Platform: macOS
Application: Arc Browser
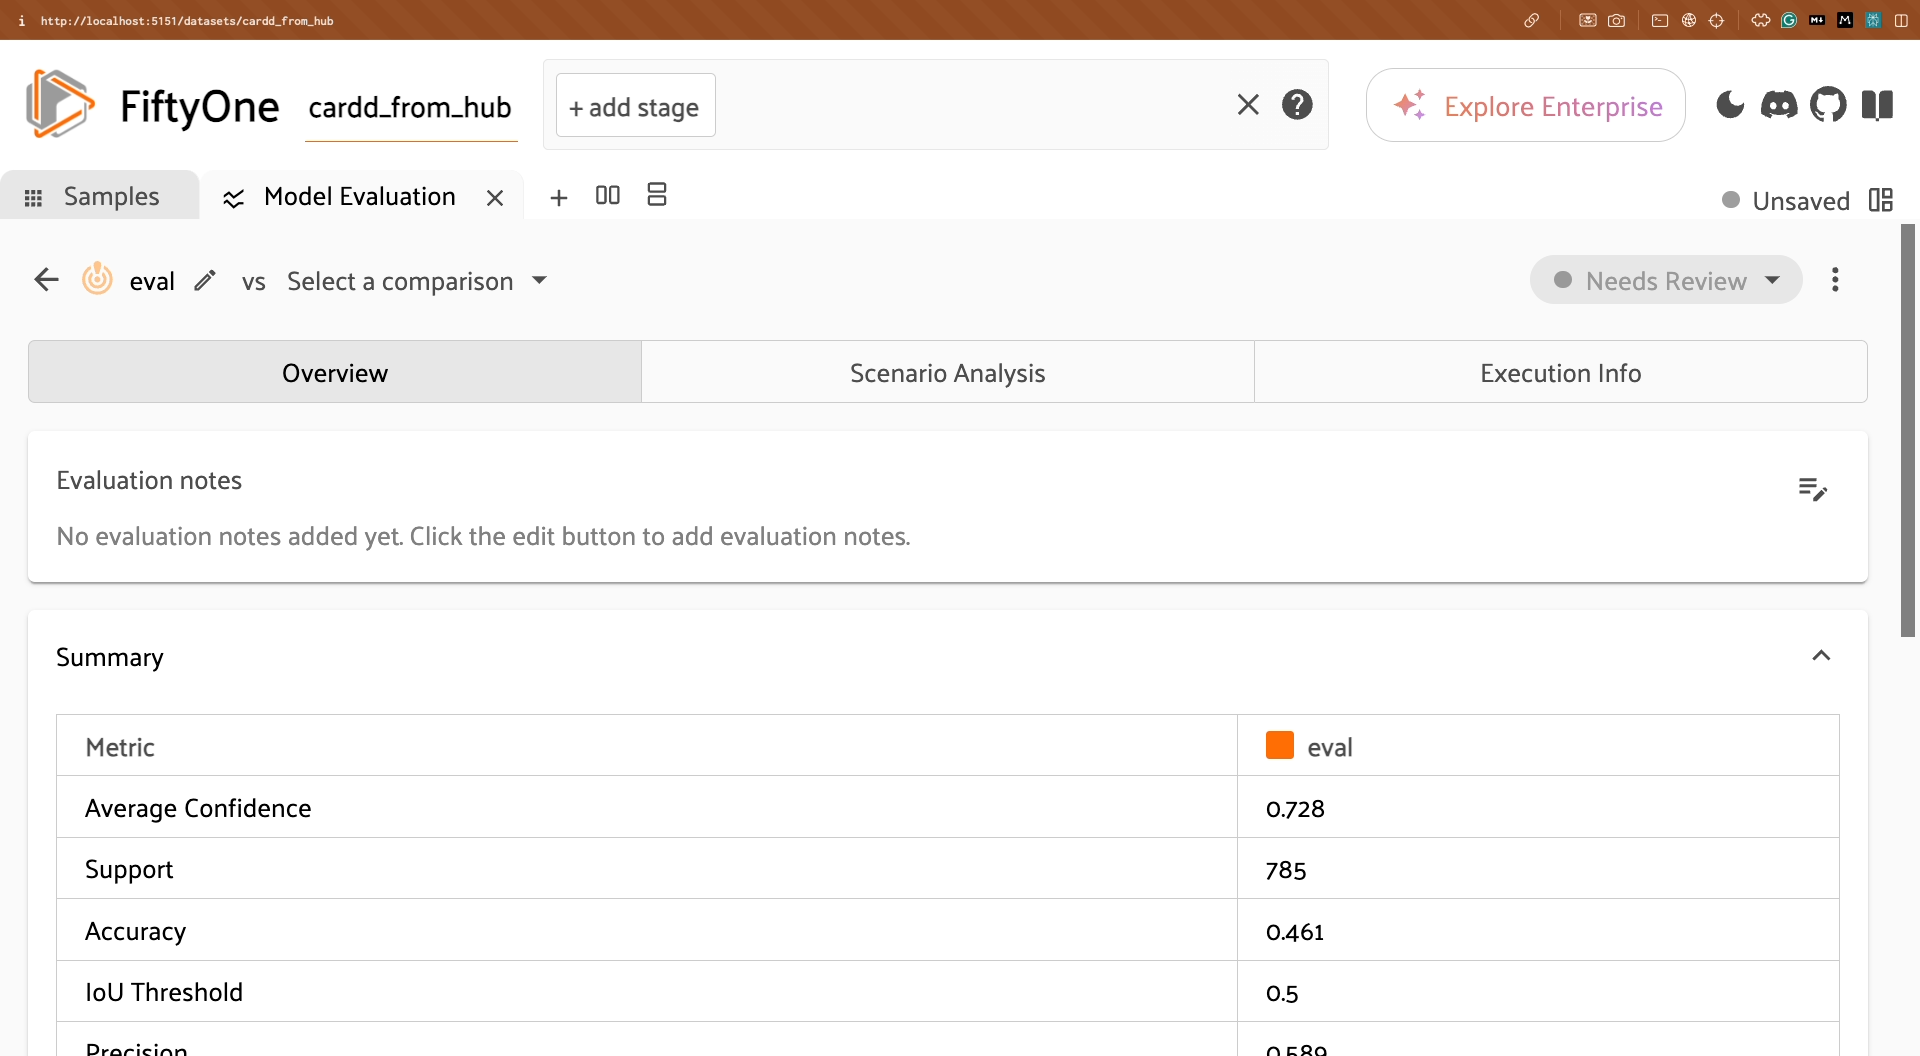
task_description: Open the review status menu in the model evaluation panel
action_type: click
element_info: Menu Item
steps_since_start: 1